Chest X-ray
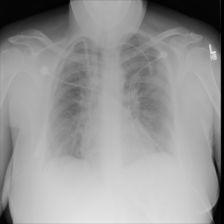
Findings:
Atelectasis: negative
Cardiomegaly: negative
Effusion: negative
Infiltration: negative
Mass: negative
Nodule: negative
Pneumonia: negative
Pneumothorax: negative
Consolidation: negative
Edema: negative
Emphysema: negative
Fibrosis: negative
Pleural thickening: negative
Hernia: negative